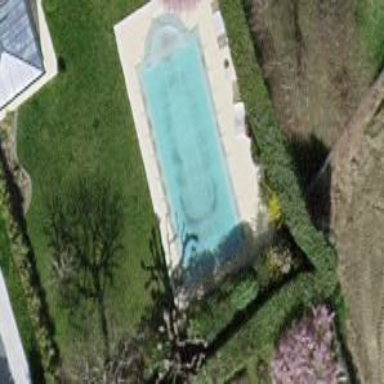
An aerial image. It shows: Swimming pool located in leisure land.